Question: There is standard Java WebApp project. I need to use Maven to build/compile/deploy project to online server. There is an option to create <URL> module or to import project using pom.xml. Following probaby won't work because:
1. Project doesn't have maven project and pom.xml
2. Creating new maven module probably would mess up my existing project structure.
How to add Maven support to existing Java WebApplication in IntelliJ 12?
---
I selected 'Add framework Support...' > Maven. Generated 'pom.xml' at project's root. Added 'maven-war-plugin'. The following structure I have got. Is it any good / correct?

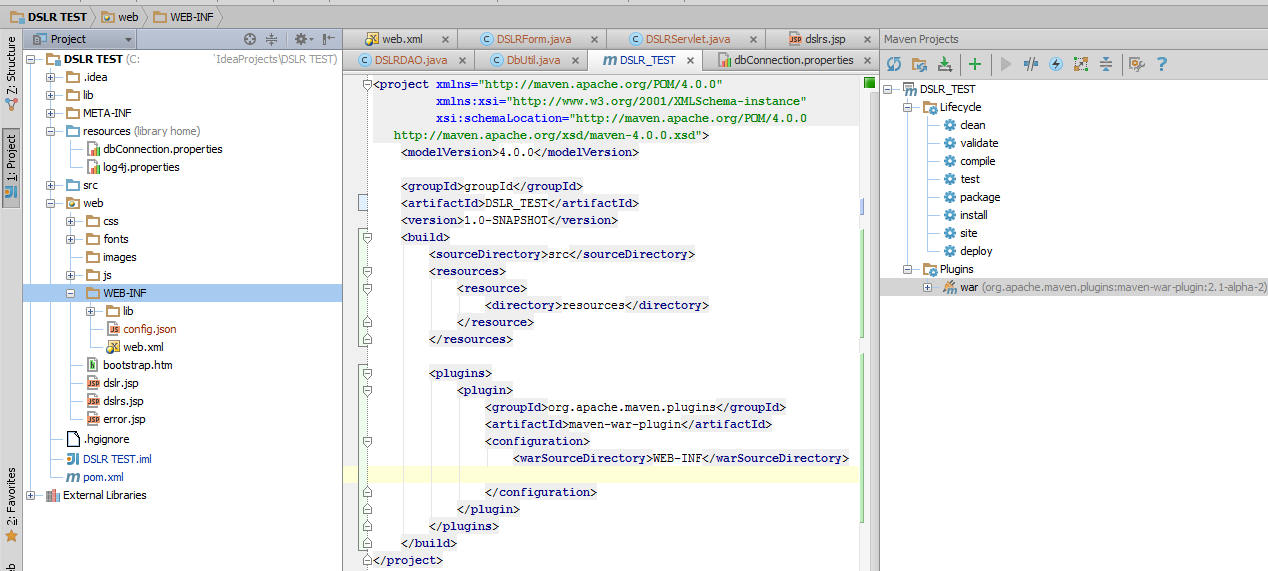
Answer: You should use maven standard project structure for maven applications. However, if you cannot change it, then you have to tell Maven where to look for specific files. Consider:
<URL>
<URL>
Also here are some interesting things to remember: <URL>